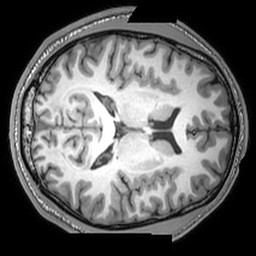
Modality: T1w
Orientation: axial
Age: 24
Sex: male
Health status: healthy
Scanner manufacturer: philips
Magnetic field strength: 3 T
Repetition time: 0.007006 s
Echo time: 0.003161 s